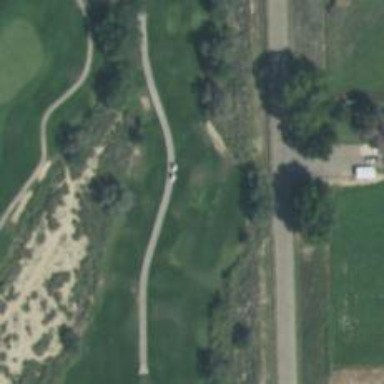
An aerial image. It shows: Golf tee.